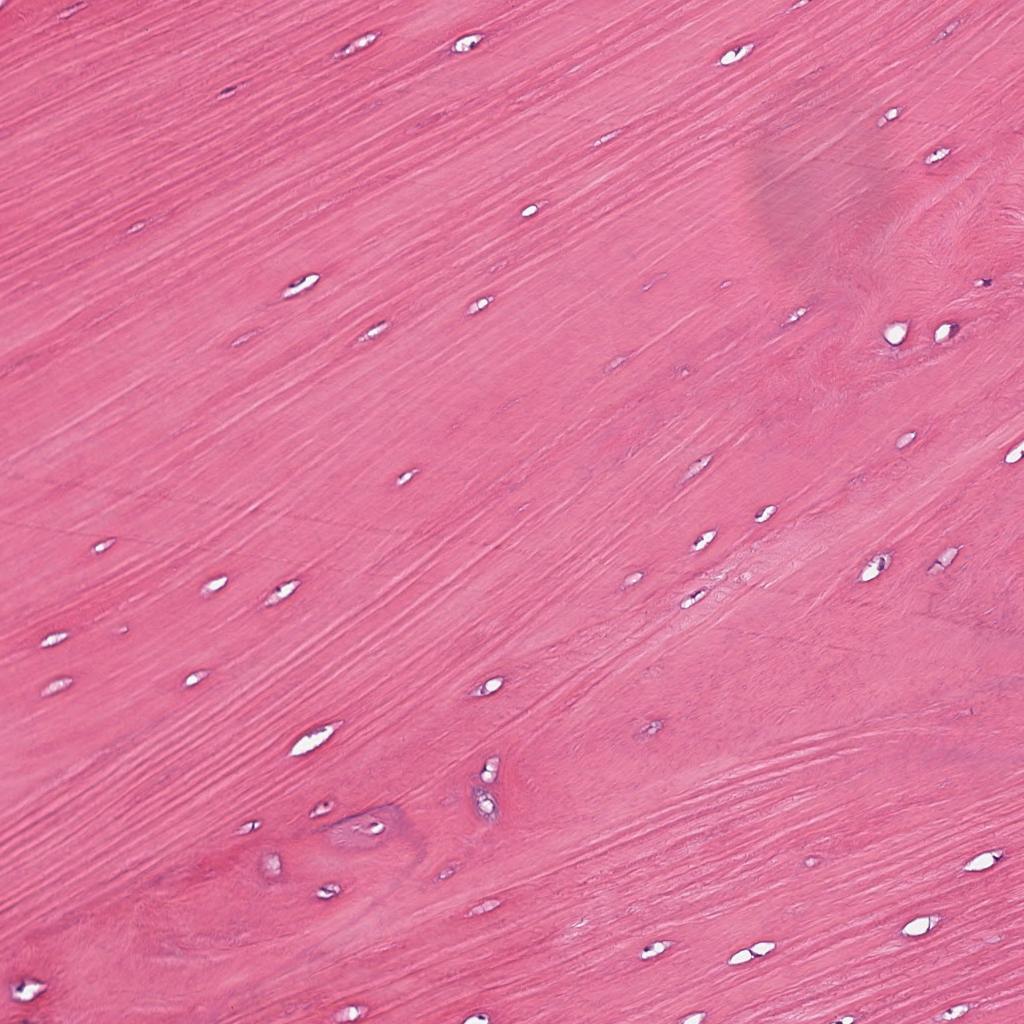
Label: Non-Tumor